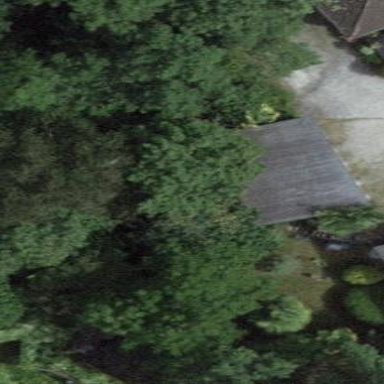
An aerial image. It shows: Carport building with flat roof.